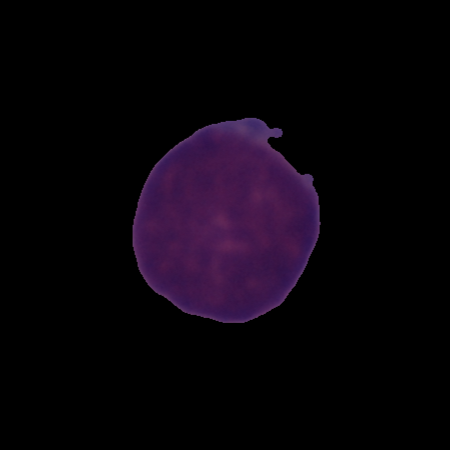
Label: cancer